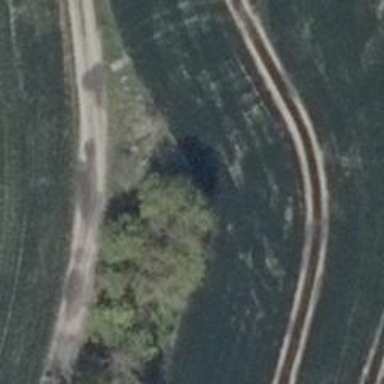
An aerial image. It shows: Row of trees in natural setting.